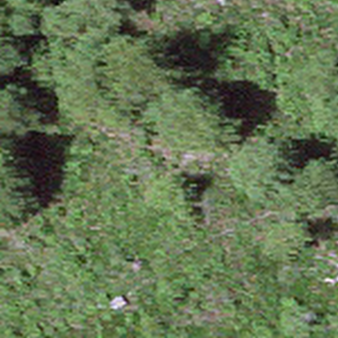
Label: other